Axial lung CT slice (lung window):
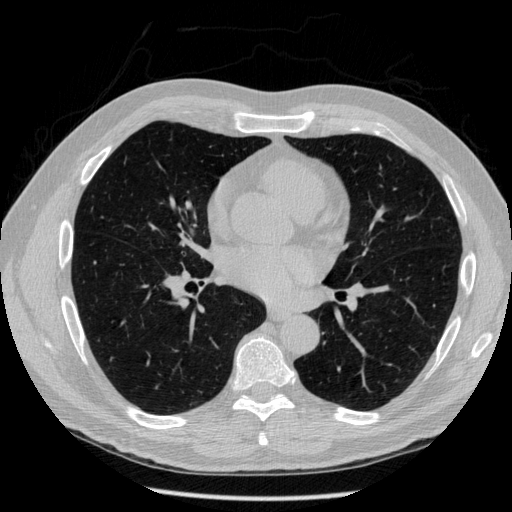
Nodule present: no